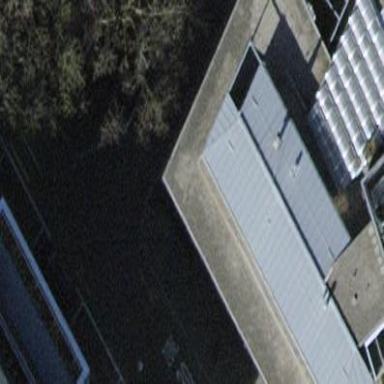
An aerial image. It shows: Flat-roofed building.